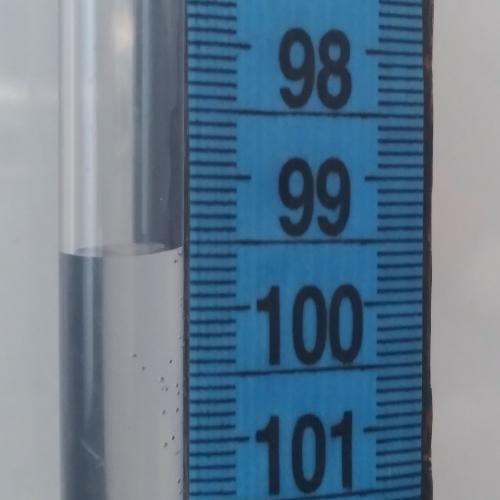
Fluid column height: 99.6 cm